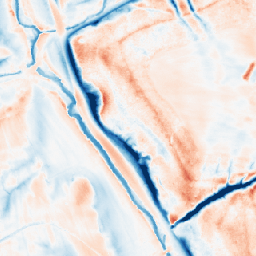
Category: classical
Decomposition family: gaussian_anisotropic
Decomposition parameters: sigma_x: 10
sigma_y: 5
Upsampling method: nearest
Upsampling parameters: scale: 8
Upsampling scale: 8